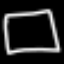
Label: square